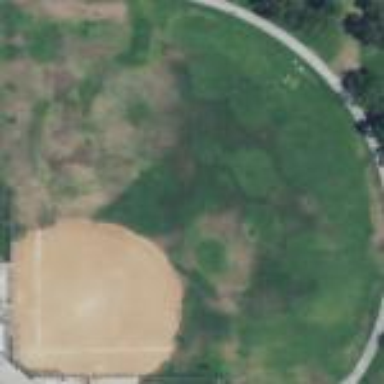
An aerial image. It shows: Baseball pitch for leisure land activities.